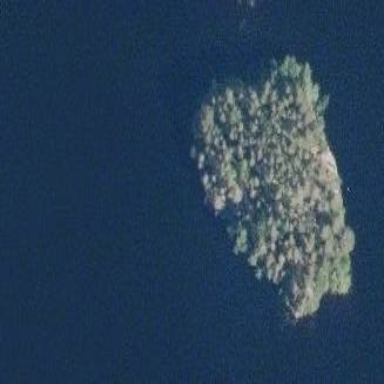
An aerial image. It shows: Islet.